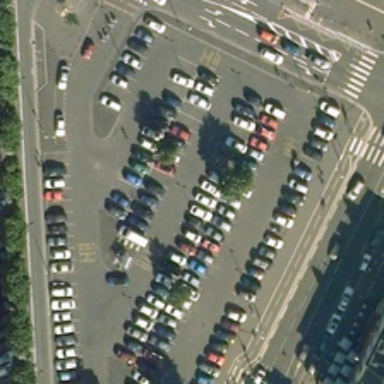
Many cars are in a parking lot near two roads and a line of green trees .